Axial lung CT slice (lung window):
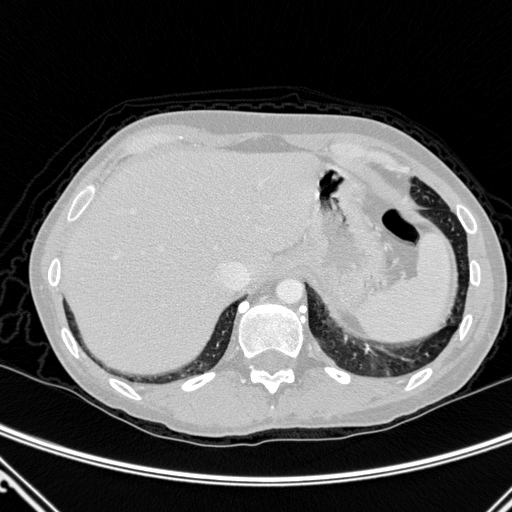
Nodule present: no